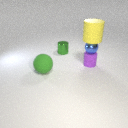
large yellow rubber cylinder above small blue metal sphere